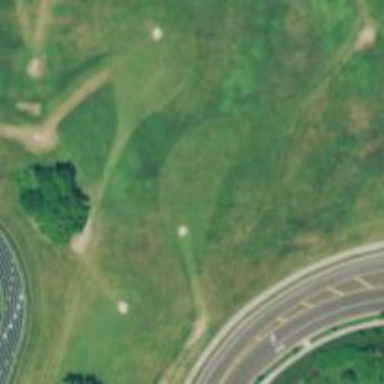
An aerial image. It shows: Disc golf course for leisure activity.